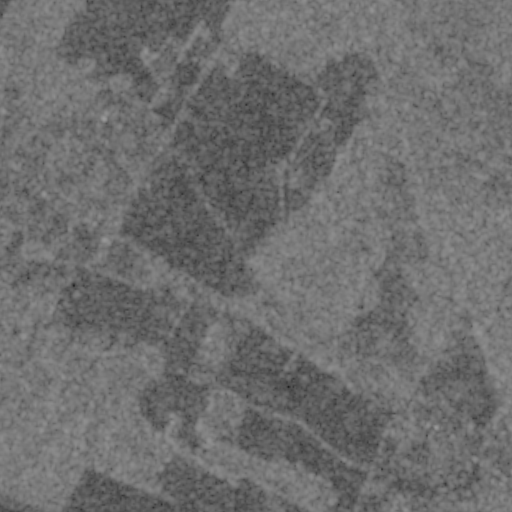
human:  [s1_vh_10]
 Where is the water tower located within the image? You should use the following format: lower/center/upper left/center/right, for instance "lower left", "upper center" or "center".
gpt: The water tower is located in the upper left of the image.
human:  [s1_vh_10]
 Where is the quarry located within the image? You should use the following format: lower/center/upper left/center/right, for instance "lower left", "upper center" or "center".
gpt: There is no quarry in the image.

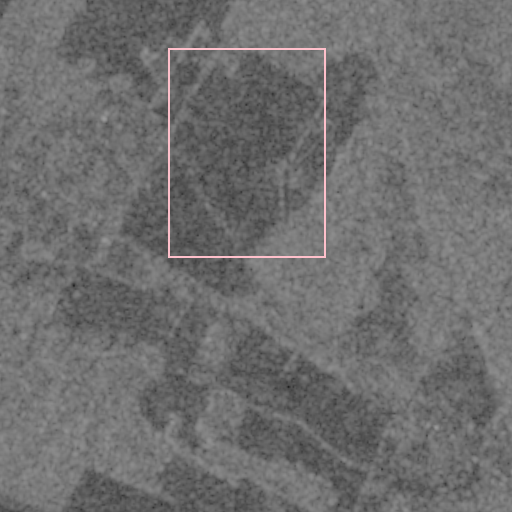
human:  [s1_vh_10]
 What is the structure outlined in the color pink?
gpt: The structure outlined in pink is a crop field.
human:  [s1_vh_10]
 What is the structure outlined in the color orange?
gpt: There is no orange outline.